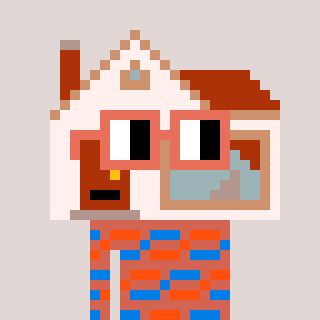
a pixel art character with square orange glasses, a house-shaped head and a peachy-colored body on a warm background